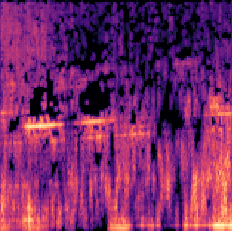
Sound class: Helicopter